Field crop: maize
Growth stage: 2
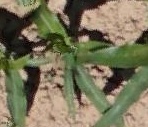
Species: maize